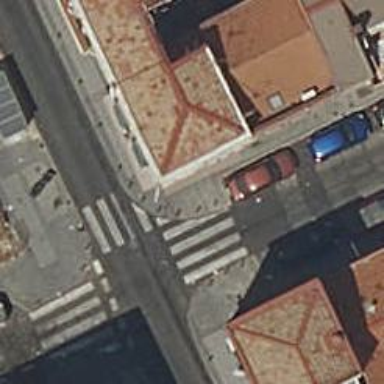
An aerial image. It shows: Uncontrolled road crossing.